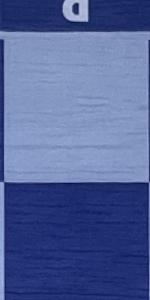
Label: Empty